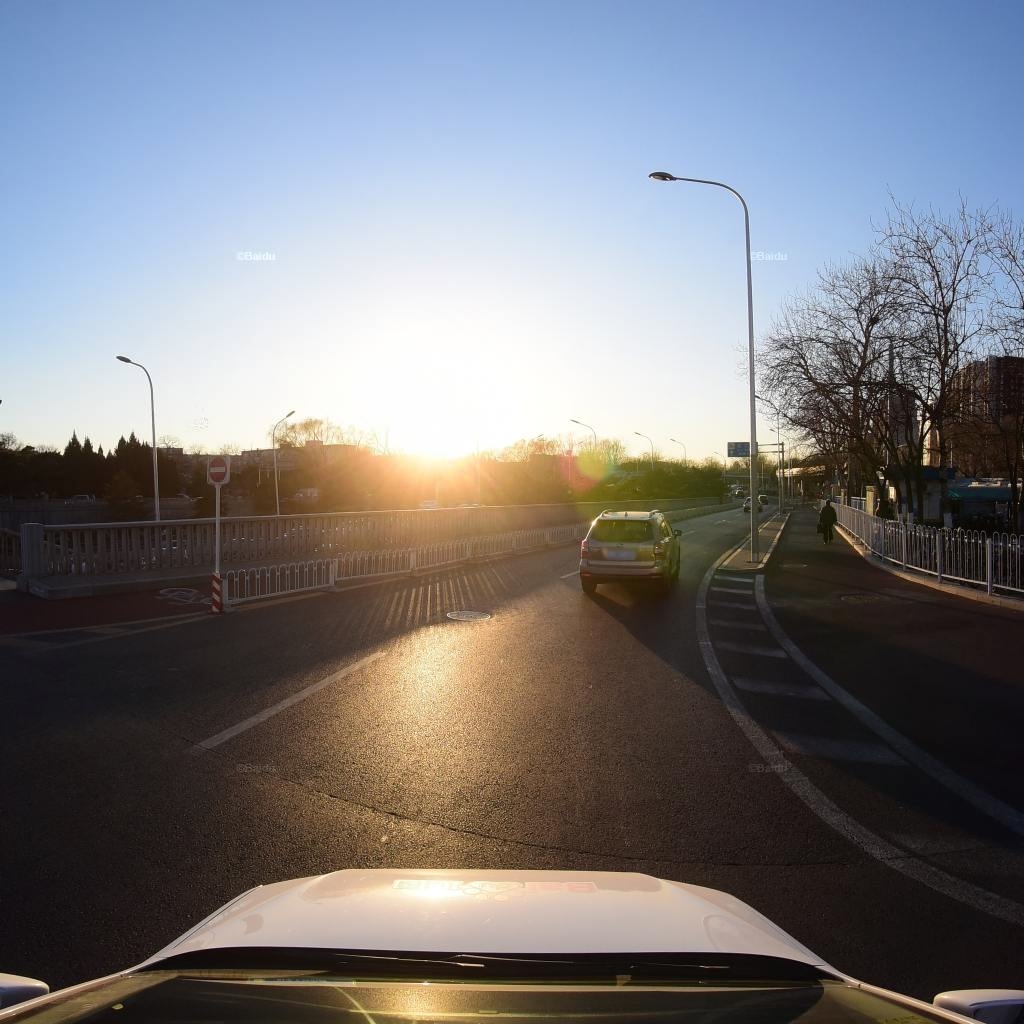
Region: Dongcheng
Road damage annotations: manhole cover, manhole cover, manhole cover, transverse crack